Question: I have written a python script to plot the 'Ramachandran Plot' of Ubiquitin protein. I am using biopython. I am working with pdb files. My script is as below :
'''
import Bio.PDB
import numpy as np
import matplotlib as mpl
import matplotlib.pyplot as plt
phi_psi = ([0,0])
phi_psi = np.array(phi_psi)
pdb1 ='/home/devanandt/Documents/VMD/1UBQ.pdb'
for model in Bio.PDB.PDBParser().get_structure('1UBQ',pdb1) :
for chain in model :
polypeptides = Bio.PDB.PPBuilder().build_peptides(chain)
for poly_index, poly in enumerate(polypeptides) :
print "Model %s Chain %s" % (str(model.id), str(chain.id)),
print "(part %i of %i)" % (poly_index+1, len(polypeptides)),
print "length %i" % (len(poly)),
print "from %s%i" % (poly[0].resname, poly[0].id[1]),
print "to %s%i" % (poly[-1].resname, poly[-1].id[1])
phi_psi = poly.get_phi_psi_list()
for res_index, residue in enumerate(poly) :
#res_name = "%s%i" % (residue.resname, residue.id[1])
#print res_name, phi_psi[res_index]
phi_psi = np.vstack([phi_psi ,np.asarray(phi_psi[res_index])]).astype(np.float)
#np.float - conversion to float array from object
phi, psi = np.transpose(phi_psi)
phi = np.degrees(phi)
psi = np.degrees(psi)
phi = phi[~np.isnan(phi)] # avoiding nan
psi = psi[~np.isnan(psi)]
f,ax = plt.subplots(1)
plt.title('Ramachandran Plot for Ubiquitin')
plt.xlabel('$\phi^o$', size=20,fontsize=15)
plt.ylabel('$\psi^o$ ', size=20,fontsize=15)
h=ax.hexbin(phi, psi, extent=[-180,180,-180,180],cmap=plt.cm.Blues)
#h=ax.hexbin(phi, psi,gridsize=35, extent=[-180,180,-180,180],cmap=plt.cm.Blues)
f.colorbar(h)
plt.grid()
plt.show()
'''
I would like to modify this code so as to neglect the GLYCINE amino acid and then plot Ramachandran plot. My output is as below:

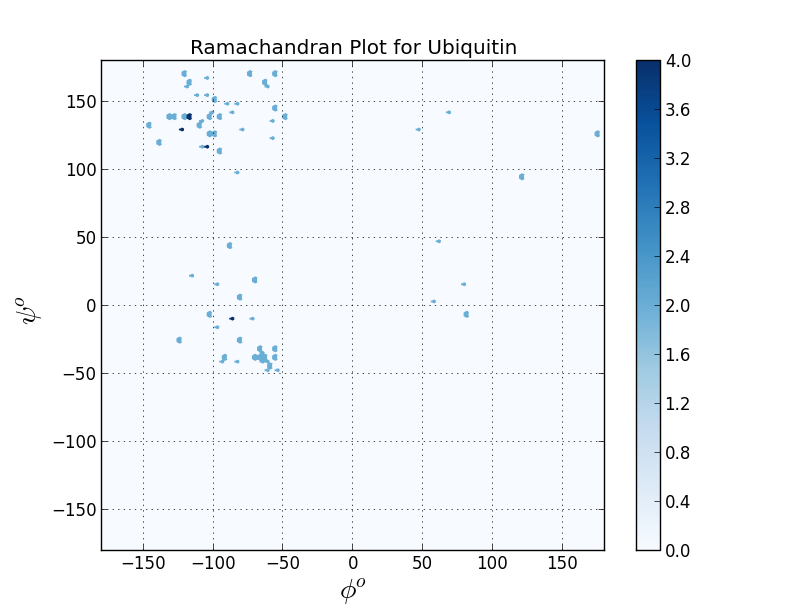
Answer: You can remove them after indexing the GLYs:
'''
for poly_index, poly in enumerate(polypeptides):
gly_index = [i for i, res in enumerate(poly) if res.get_resname() == "GLY"]
'''
After the main loop and phy/psi calculation, delete the points from the array:
'''
new_phi_psi = np.delete(phi_psi, gly_index, 0)
phi, psi = np.transpose(new_phi_psi)
'''
Remove the step where you get rid of the NaNs. Now plot the points to get something like this:
'''
h=ax.hexbin(phi, psi, extent=[-180,180,-180,180],cmap=plt.cm.Blues)
h=ax.hexbin(n_phi, n_psi, extent=[-180,180,-180,180],cmap=plt.cm.Reds)
'''